Question: In my project, having some 10 view controllers. In one of the view controller I added one more view controller in xib to provide extra functionality(one actual view + added viewcontroller for the single class).When I tried to move ie.navigate from its actaul view to added view controller, for the first time its navigating fine and also come back to the actual view.But if again I go that added view controller my app getting crash.This is the error shown.
'''
"Terminating app due to uncaught exception 'NSInvalidArgumentException', reason: 'Pushing the same view controller instance more than once is not supported (<UIViewController: 0xc09e460>)'
First throw call stack:
(0x30da012 0x28b4e7e 0xb9c5b0 0xb9c098 0xa7f3f 0xab327 0x28c86b0 0x5fcfb 0x28c86b0 0x706035 0x305df3f 0x305d96f 0x3080734 0x307ff44 0x307fe1b 0x33127e3 0x3312668 0xaa265c 0x719d 0x2685)
libc++abi.dylib: terminate called throwing an exception"
'''
And the method action I used in the code is
'''
- ( void ) move {
[self.navigationController pushViewController:addedviewController animated:YES];
}
'''
Also I added the screenshot...
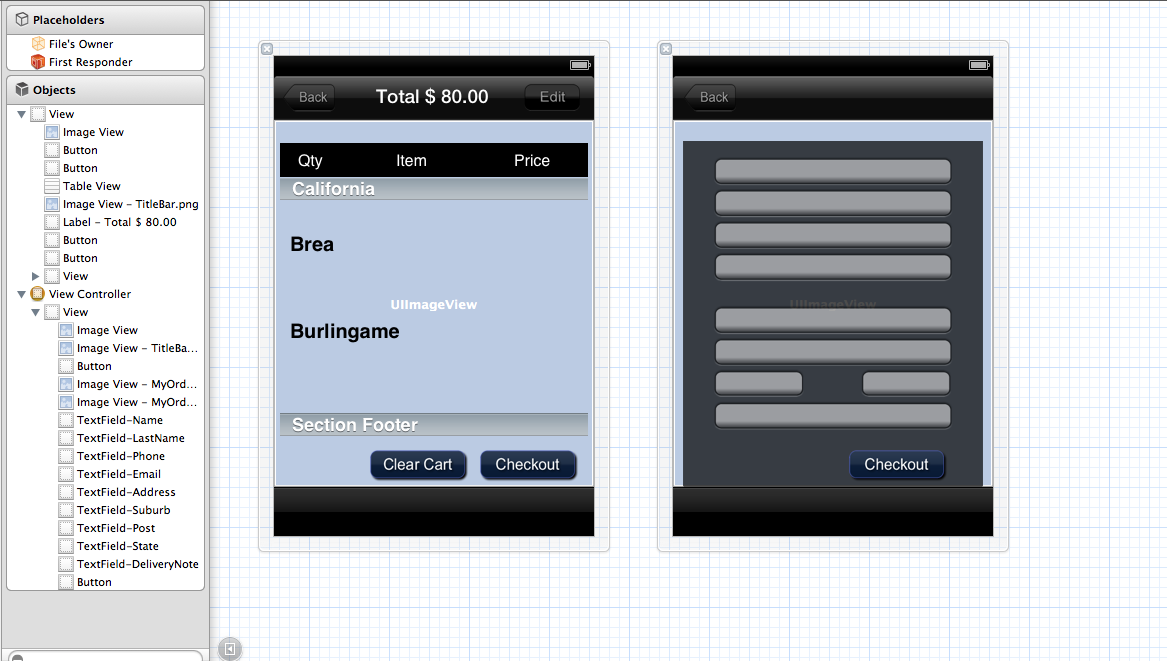
Answer: You cannot add an instance of viewcontroller that is already on the stack. Why don't you pop controllers off stack until you get the addedViewController instance?